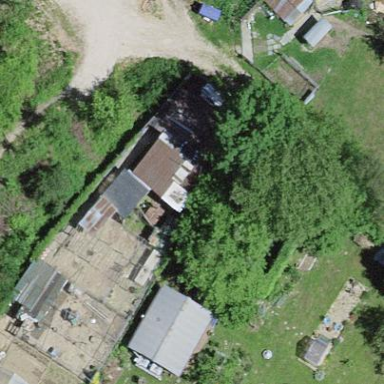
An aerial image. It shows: Allotment house.